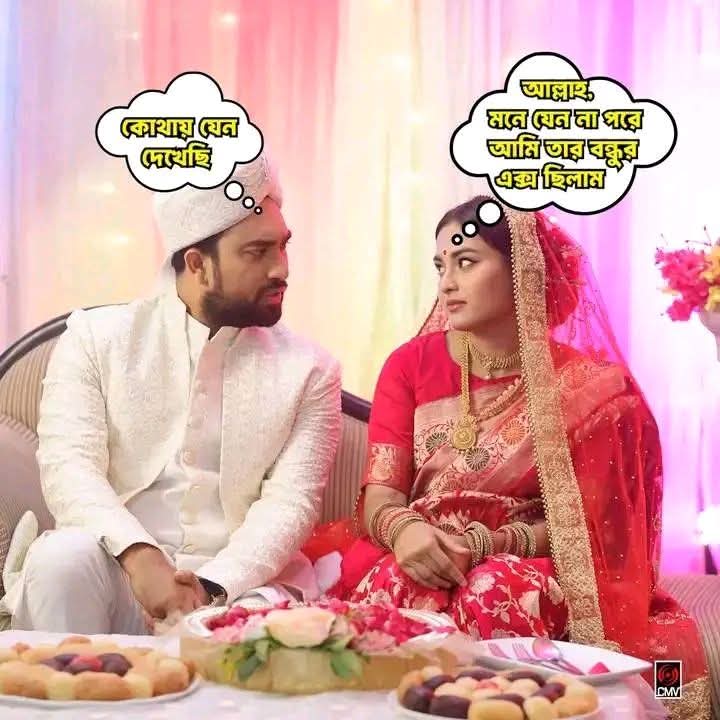
Text: কোথায় যেন দেখেছি আল্লাহ, মনে যেন না পরে আমি তার বন্ধুর এক্স ছিলাম
Label: Non Hate